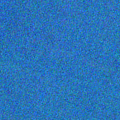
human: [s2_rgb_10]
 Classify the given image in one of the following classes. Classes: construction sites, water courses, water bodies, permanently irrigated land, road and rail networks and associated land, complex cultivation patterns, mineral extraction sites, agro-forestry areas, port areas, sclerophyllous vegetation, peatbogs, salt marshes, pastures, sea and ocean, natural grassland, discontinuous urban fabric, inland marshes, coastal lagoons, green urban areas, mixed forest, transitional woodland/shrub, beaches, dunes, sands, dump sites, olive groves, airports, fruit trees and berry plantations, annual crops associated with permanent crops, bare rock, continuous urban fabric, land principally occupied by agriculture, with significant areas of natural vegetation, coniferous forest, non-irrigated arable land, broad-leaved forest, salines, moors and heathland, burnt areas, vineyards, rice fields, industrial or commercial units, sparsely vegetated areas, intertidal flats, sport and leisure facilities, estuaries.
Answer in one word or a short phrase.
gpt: sea and ocean